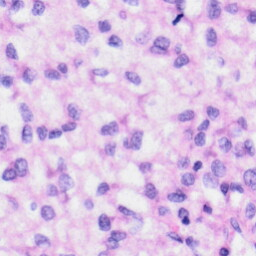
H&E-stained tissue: Liver